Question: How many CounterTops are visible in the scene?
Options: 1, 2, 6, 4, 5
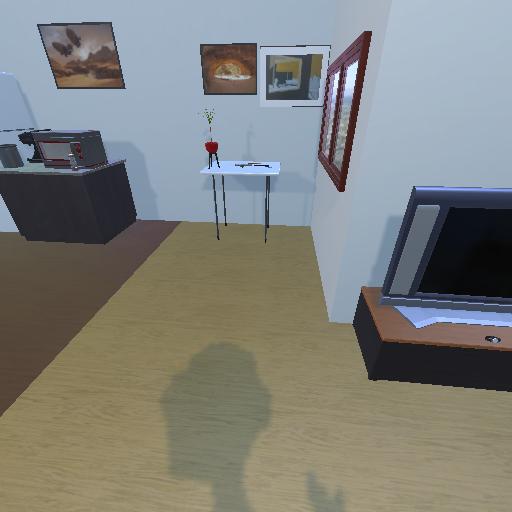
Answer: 1